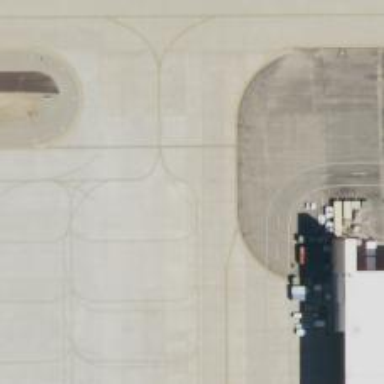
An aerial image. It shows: Image of taxiway at airport.